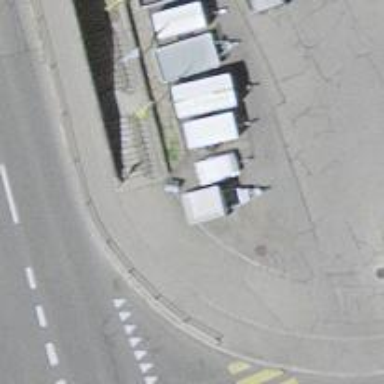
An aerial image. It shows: Set of steps on the road.